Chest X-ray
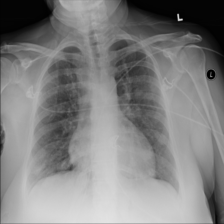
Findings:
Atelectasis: negative
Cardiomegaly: negative
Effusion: negative
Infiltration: negative
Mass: negative
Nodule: negative
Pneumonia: positive
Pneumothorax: negative
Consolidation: negative
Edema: negative
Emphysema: negative
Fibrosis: negative
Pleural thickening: negative
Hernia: negative